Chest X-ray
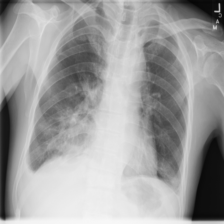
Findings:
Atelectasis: negative
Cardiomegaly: negative
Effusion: positive
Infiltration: positive
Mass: negative
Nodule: negative
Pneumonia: positive
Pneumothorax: negative
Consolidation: negative
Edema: negative
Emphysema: negative
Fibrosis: negative
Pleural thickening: negative
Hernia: negative